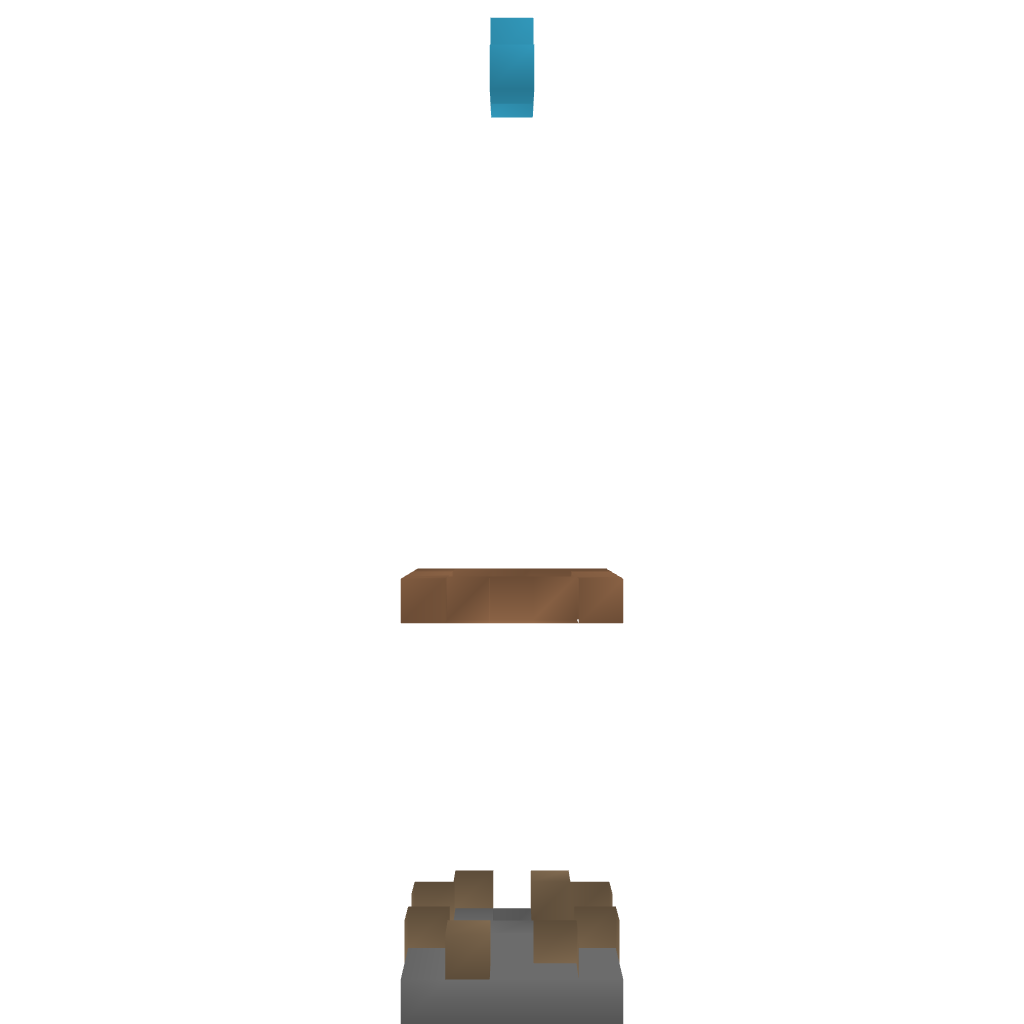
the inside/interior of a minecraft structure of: Water Tank